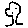
Label: tree